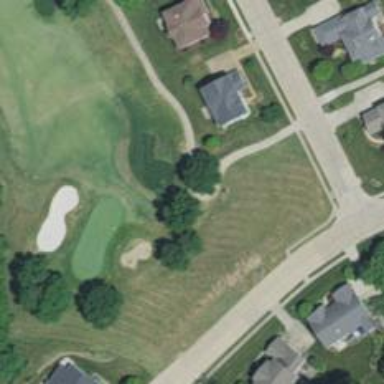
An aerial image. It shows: Service road used as golf cart path.